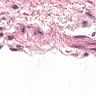
Metastatic tissue present: no